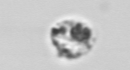
Label: Amoeba